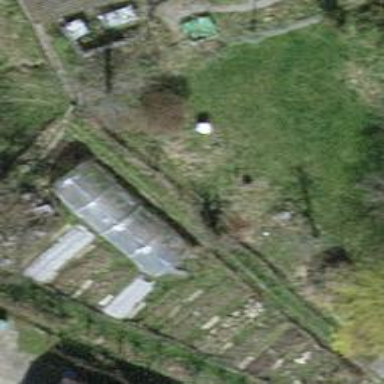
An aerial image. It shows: Greenhouse.